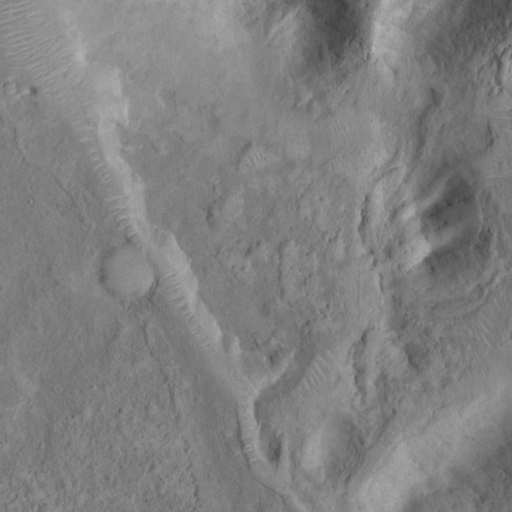
Objects detected: cone, cone, cone, cone, cone